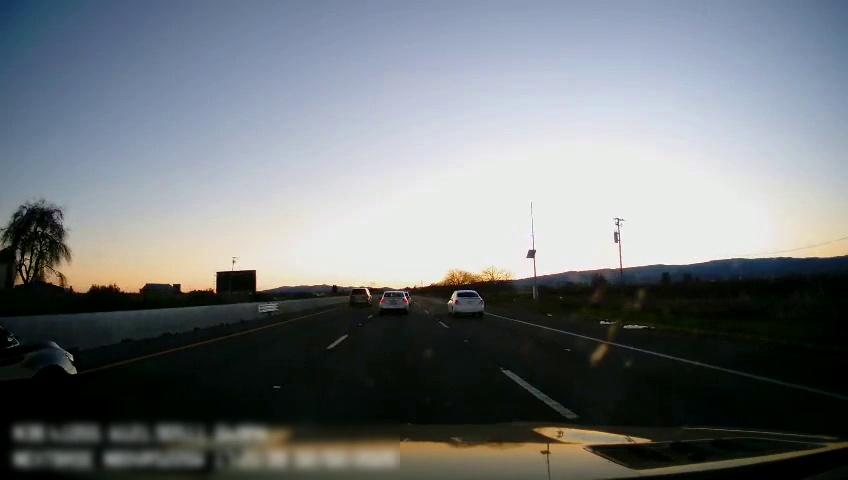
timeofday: Day
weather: Sunny
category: Drivable Space
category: Vehicles | Car
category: Vehicles | Car
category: Vehicles | SUV
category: Vehicles | Car
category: Lanes | Current Lane
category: Lanes | Current Lane
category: Lanes | Alternate Lane
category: Lanes | Alternate Lane